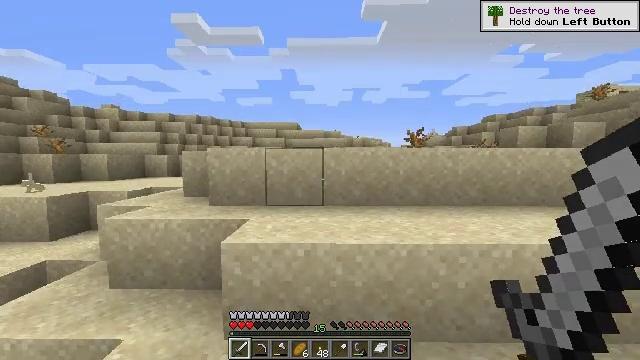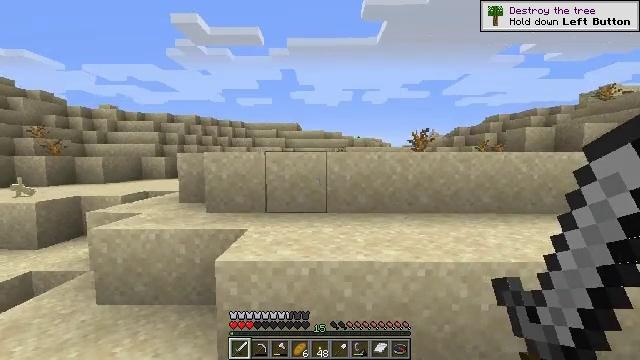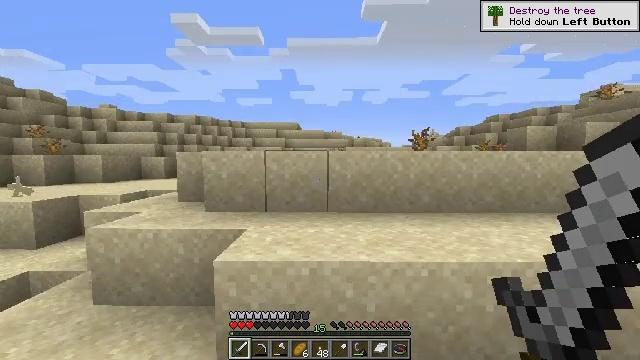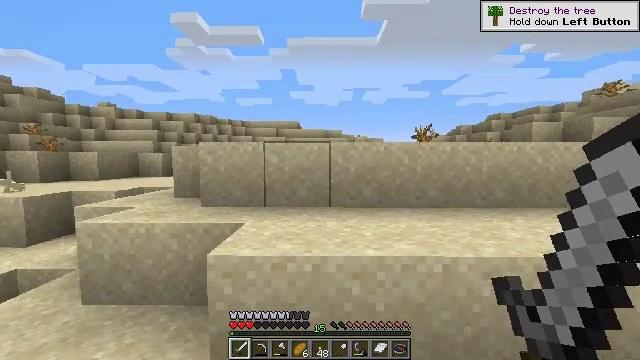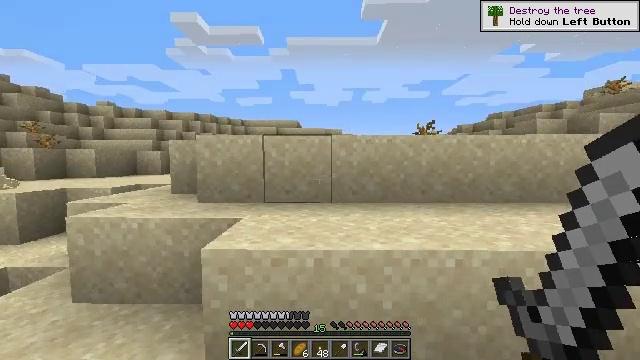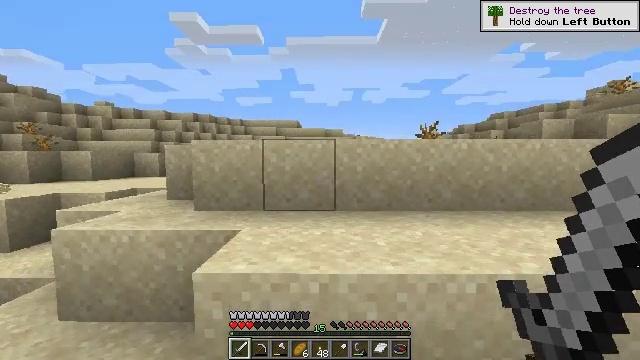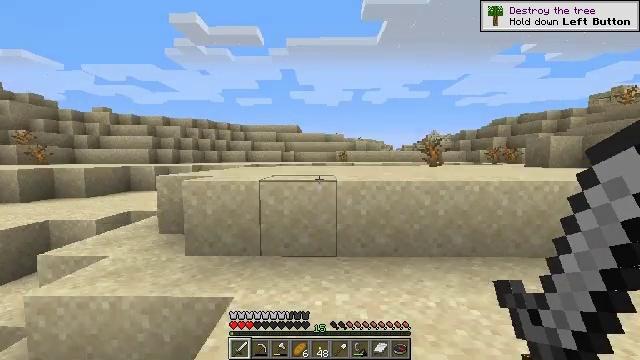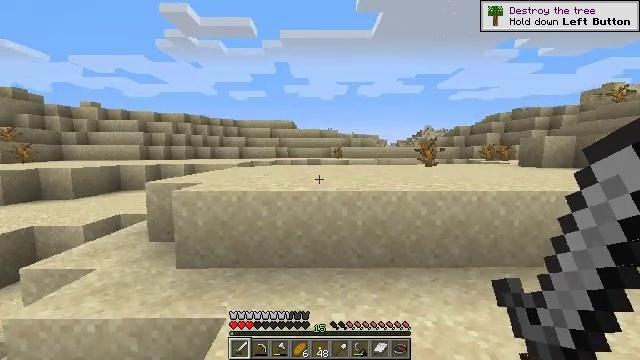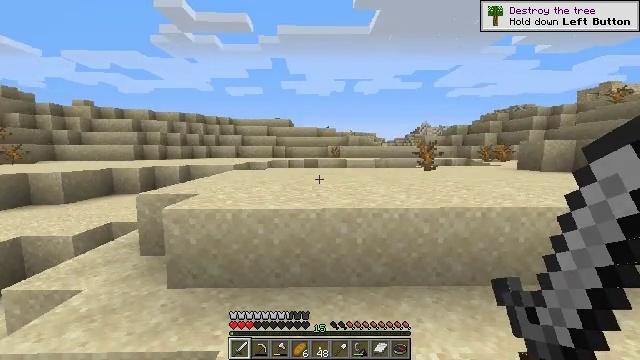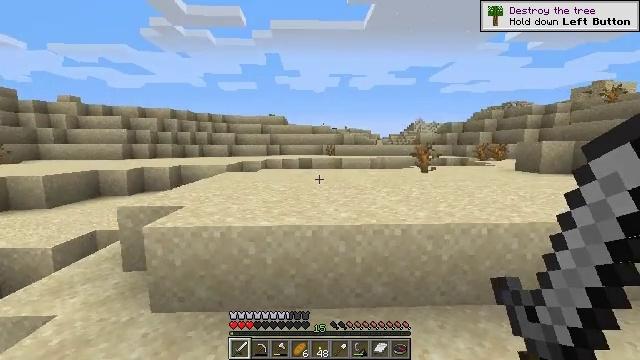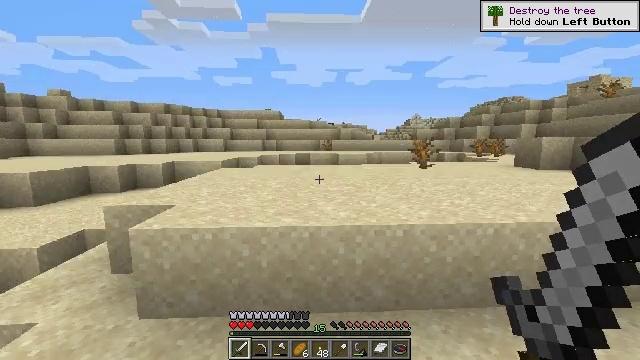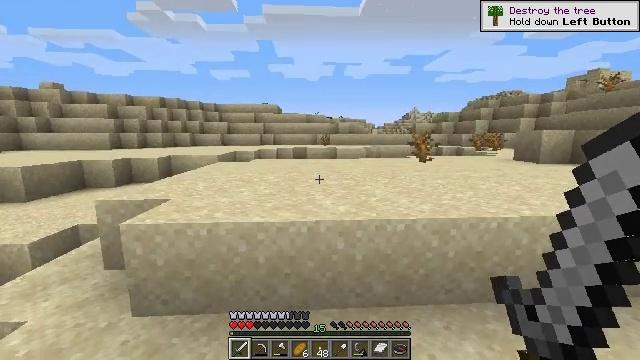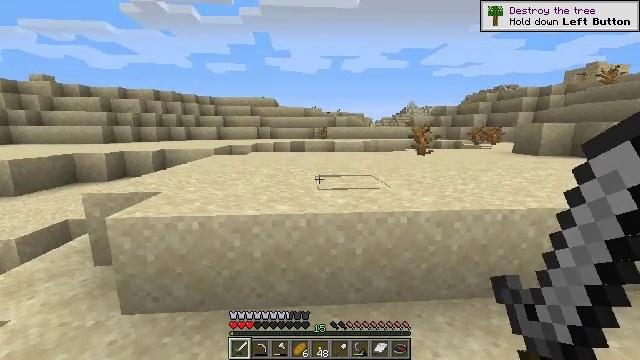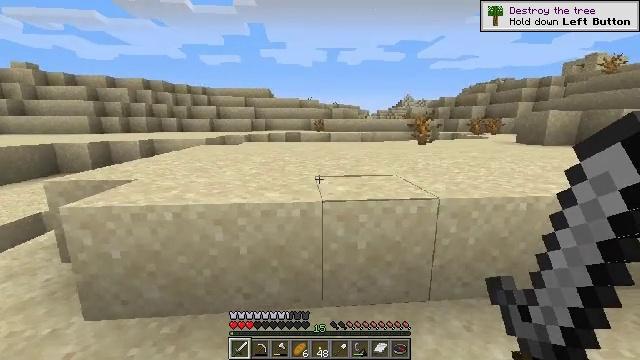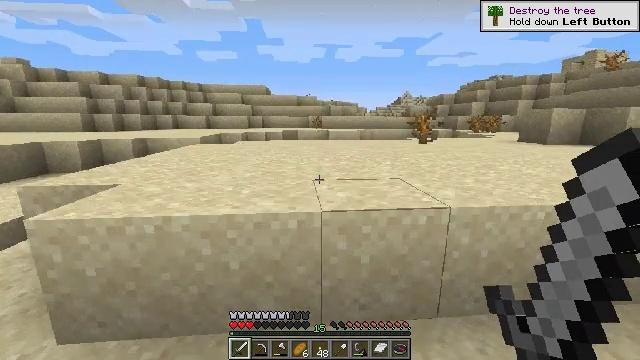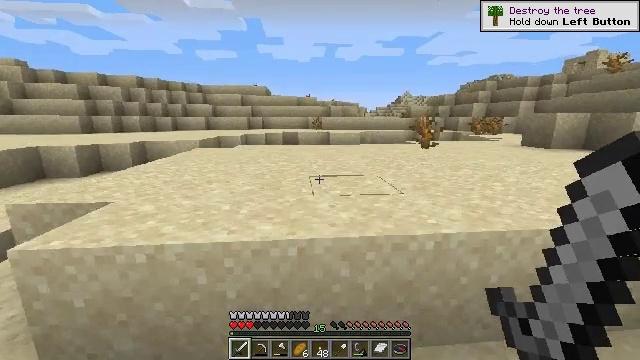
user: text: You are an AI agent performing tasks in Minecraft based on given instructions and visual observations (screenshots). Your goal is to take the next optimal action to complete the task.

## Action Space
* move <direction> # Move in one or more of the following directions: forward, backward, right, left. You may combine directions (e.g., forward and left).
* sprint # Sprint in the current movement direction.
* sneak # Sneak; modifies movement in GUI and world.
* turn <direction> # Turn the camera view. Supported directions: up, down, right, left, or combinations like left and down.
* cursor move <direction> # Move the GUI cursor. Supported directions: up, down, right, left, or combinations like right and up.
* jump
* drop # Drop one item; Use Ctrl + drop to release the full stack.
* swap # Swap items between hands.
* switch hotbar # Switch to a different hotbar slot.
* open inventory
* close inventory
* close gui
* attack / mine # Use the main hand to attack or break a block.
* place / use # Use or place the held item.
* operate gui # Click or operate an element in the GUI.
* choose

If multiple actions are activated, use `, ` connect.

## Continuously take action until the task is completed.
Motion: motion action
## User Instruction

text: Left click to mine the dead bush.
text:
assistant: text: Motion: move forward
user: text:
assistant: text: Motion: move forward
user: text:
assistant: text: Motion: move forward
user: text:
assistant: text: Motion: move forward
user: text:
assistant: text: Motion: move forward, jump
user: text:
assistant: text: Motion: move forward, jump
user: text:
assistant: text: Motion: move forward, turn right and down, jump
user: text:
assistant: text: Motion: move forward, jump
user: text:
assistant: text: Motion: move forward, turn right
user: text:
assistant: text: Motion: move forward, turn down
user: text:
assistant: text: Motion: move forward, turn down
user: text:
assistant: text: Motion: move forward, turn down
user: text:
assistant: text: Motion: move forward, turn down
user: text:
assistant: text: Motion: move forward
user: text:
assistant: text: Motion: move forward, jump
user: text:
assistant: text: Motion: move forward, jump
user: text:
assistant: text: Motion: move forward, jump
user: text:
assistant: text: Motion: move forward, jump
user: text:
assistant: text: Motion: move forward, jump
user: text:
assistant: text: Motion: move forward
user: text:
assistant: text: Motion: move forward
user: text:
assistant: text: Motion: move forward
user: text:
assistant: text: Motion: move forward, turn left and down
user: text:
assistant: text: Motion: move forward, turn left
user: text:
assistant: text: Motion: move forward
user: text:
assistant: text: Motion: move forward, turn left and down
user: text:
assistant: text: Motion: move forward, turn left and down
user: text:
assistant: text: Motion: move forward, turn left
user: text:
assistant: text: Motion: move forward, turn left
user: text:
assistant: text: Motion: move forward, turn left and up